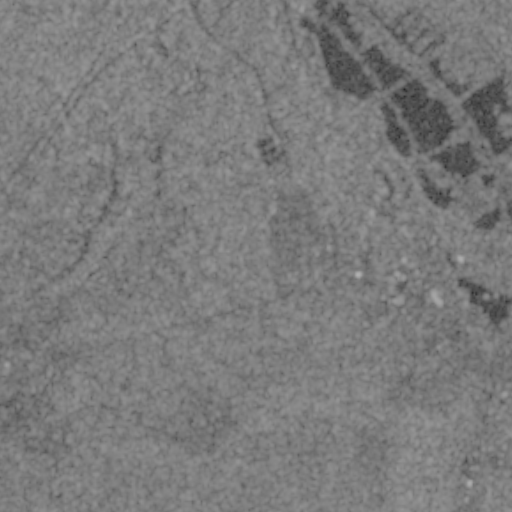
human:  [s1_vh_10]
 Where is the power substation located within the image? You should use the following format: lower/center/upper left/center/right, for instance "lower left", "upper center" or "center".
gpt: The power substation is located in the center right of the image.
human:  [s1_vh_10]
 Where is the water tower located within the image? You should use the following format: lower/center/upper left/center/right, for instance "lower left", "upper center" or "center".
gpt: The water tower is located in the center right of the image.
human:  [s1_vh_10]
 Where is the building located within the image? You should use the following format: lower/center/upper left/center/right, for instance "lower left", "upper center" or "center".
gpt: There is no building in the image.

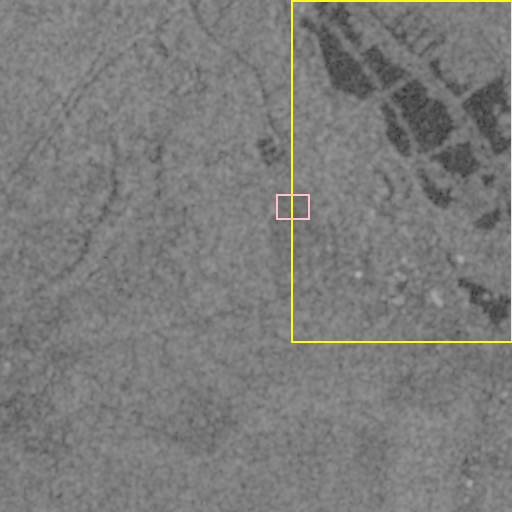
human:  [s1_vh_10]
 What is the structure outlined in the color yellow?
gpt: The structure outlined in yellow is an aquafarm.
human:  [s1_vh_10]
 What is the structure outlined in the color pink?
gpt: The structure outlined in pink is a park.
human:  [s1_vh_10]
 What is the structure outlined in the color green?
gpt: There is no green outline.